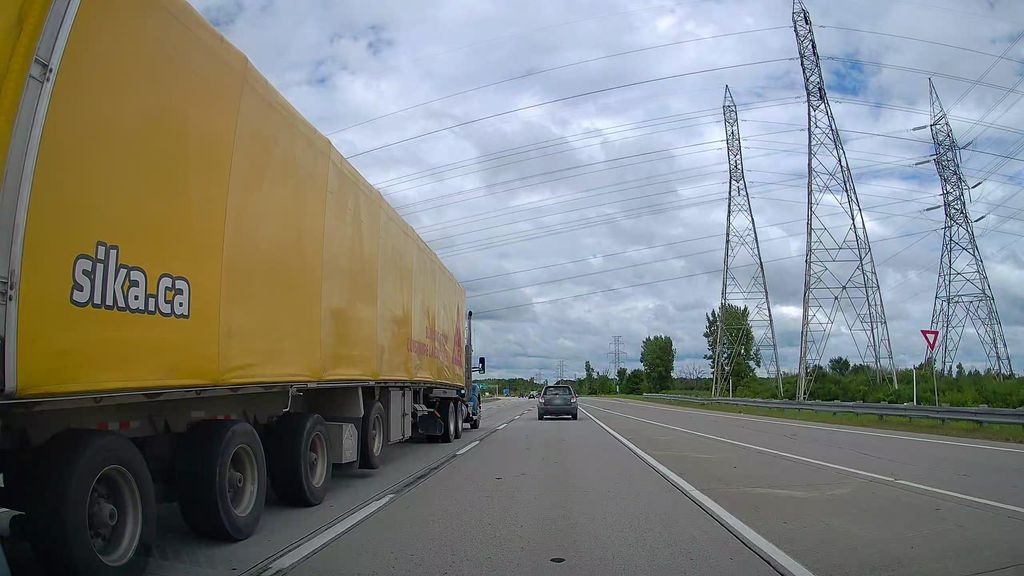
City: montreal